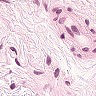
Metastatic tissue present: no